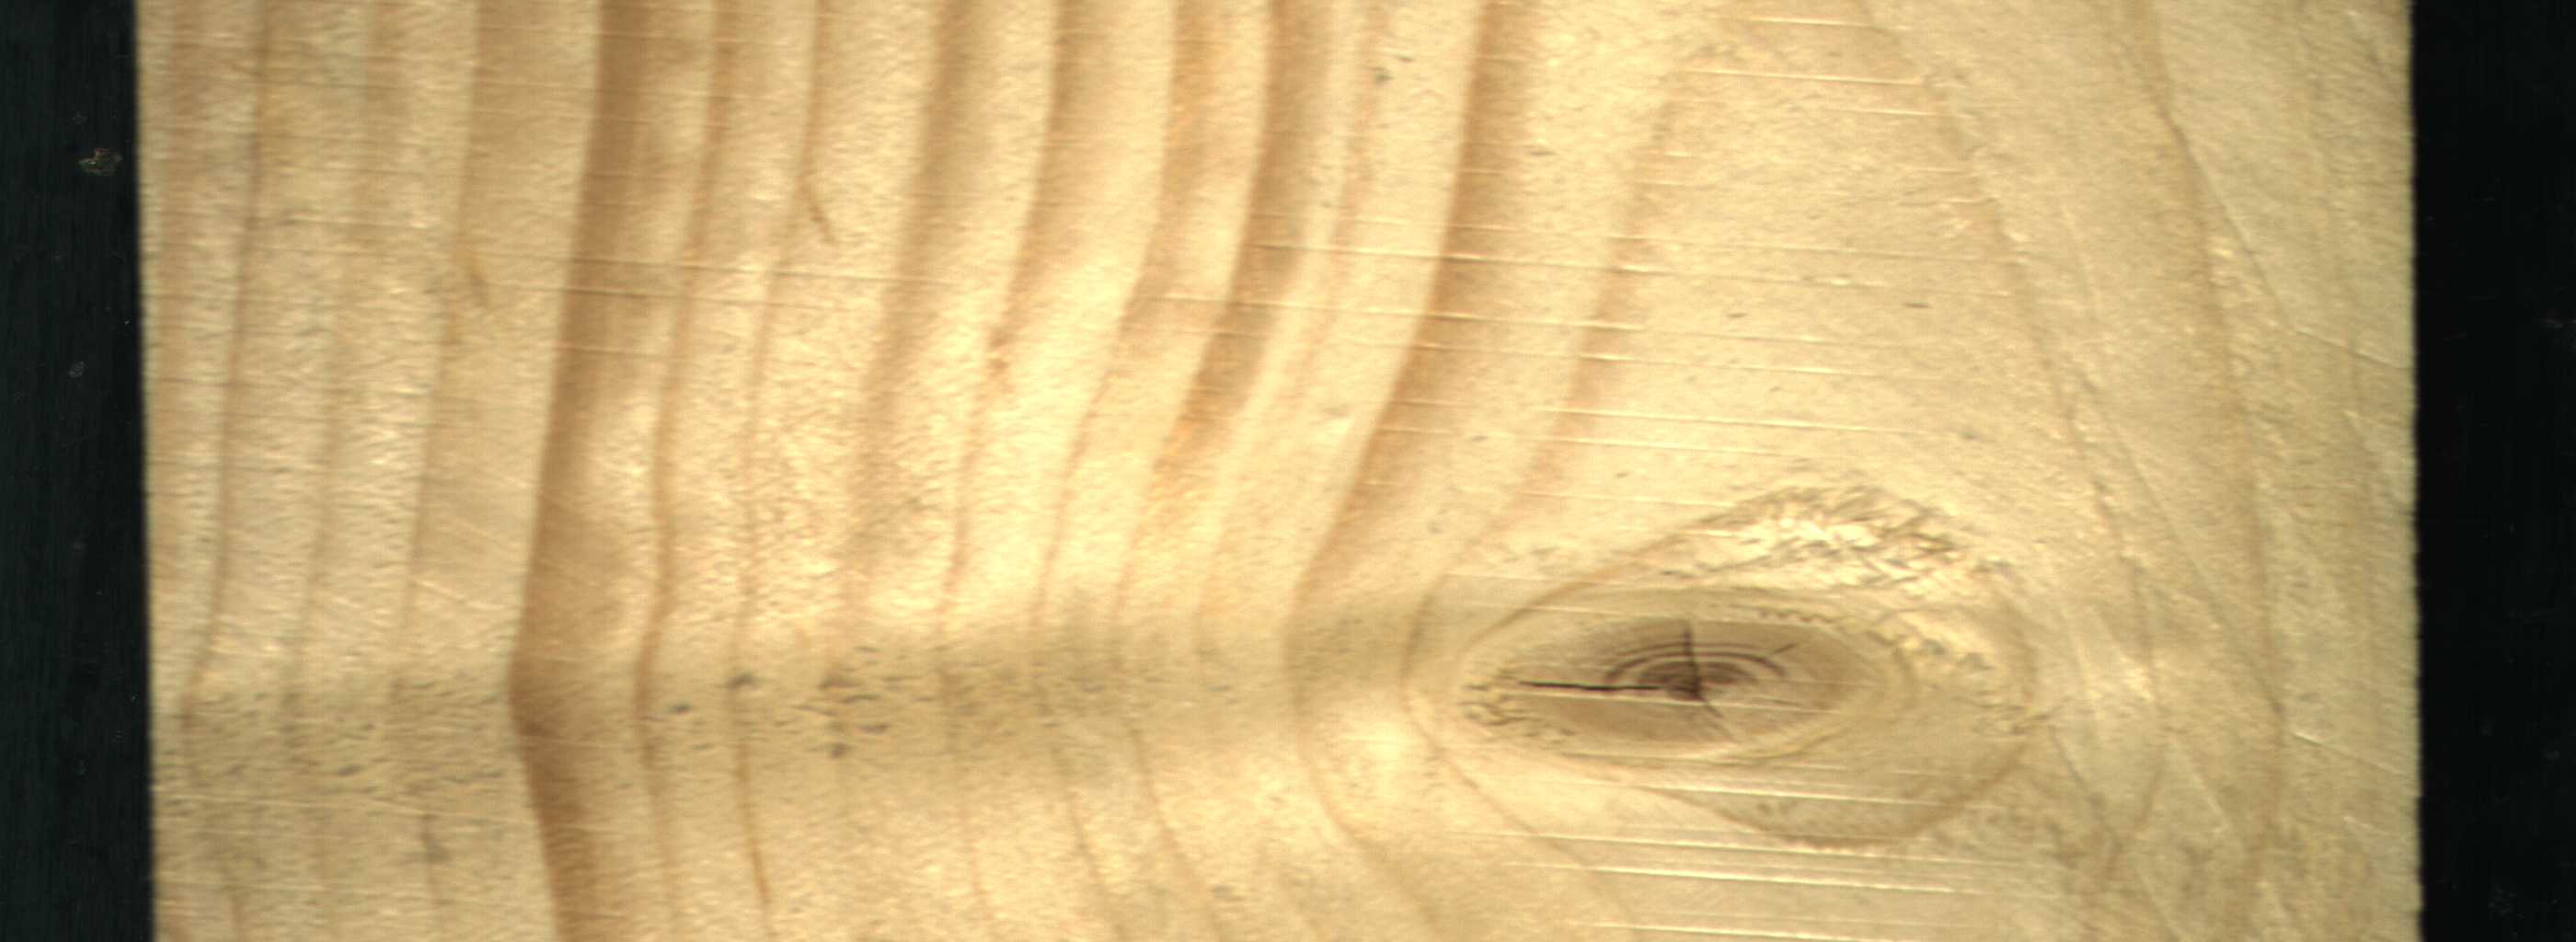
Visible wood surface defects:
knot_with_crack